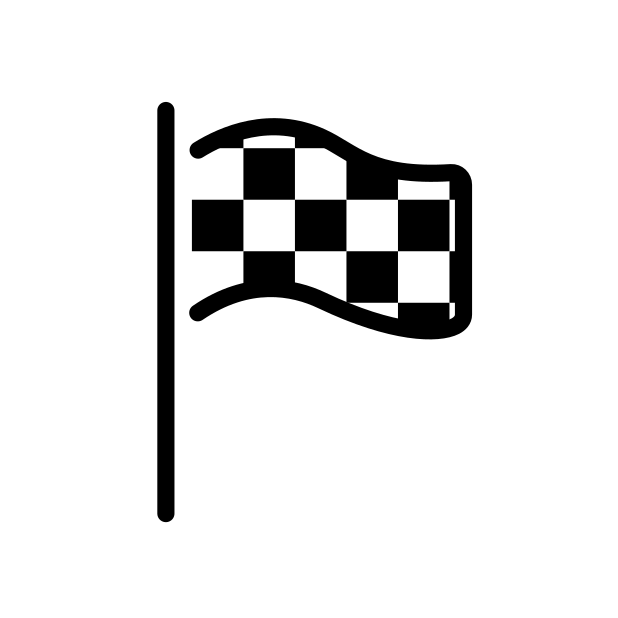
chequered flag